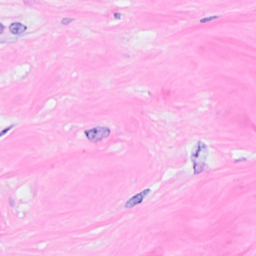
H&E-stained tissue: Breast